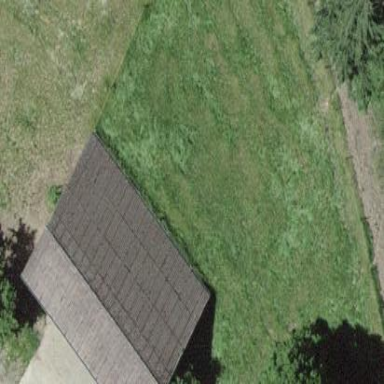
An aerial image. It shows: Shed building.